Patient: sex F, age 34
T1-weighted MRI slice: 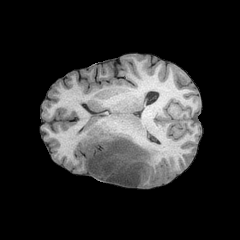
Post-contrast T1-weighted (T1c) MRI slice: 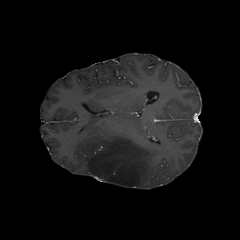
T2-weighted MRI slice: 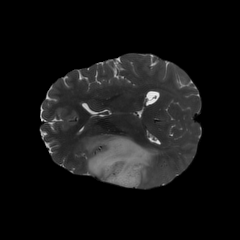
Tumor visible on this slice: yes
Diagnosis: Astrocytoma, IDH-mutant
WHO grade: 3